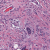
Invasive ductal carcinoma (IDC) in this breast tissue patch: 1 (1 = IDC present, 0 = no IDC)